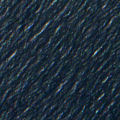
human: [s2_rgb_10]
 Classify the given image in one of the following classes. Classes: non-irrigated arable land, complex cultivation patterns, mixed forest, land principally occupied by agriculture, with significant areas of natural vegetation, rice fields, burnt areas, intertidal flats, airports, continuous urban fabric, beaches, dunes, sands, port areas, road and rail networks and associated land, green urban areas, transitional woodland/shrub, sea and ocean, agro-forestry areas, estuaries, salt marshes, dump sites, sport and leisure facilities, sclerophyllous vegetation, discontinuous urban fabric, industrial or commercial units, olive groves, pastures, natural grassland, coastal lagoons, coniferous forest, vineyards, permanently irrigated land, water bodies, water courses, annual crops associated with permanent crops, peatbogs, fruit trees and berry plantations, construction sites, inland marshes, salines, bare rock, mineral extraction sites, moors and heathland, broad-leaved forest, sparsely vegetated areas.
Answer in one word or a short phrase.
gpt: sea and ocean